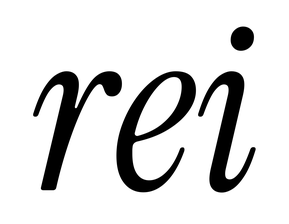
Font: InstrumentSerif-Italic